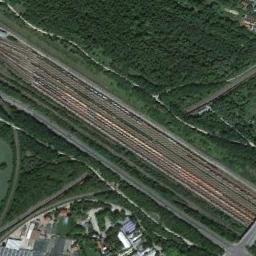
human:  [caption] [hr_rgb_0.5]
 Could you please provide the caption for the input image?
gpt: The railway is next to some trees and houses .

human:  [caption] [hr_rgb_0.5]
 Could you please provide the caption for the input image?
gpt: These railways are between some houses and a forest and some trains of different colors are on the railways .

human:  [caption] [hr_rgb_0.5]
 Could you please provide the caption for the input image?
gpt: The railway is surrounded by trees .

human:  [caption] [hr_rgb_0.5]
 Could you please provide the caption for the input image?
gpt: There are about ten railway lines here .

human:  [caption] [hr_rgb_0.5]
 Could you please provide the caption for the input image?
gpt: There are many green trees and some buildings beside the railway .